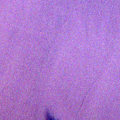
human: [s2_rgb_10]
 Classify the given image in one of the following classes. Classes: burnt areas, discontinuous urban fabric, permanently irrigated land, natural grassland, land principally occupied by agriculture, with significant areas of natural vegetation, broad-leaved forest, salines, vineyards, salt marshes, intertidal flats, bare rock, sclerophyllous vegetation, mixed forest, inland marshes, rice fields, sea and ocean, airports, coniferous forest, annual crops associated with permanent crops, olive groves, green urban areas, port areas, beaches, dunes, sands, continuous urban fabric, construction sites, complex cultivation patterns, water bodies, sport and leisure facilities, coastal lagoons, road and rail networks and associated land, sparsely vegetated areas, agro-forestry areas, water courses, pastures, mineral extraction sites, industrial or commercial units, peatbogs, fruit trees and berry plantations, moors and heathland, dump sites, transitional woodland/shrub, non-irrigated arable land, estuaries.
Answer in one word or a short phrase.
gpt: water bodies